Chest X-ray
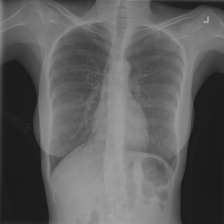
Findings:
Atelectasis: negative
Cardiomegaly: negative
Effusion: negative
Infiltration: positive
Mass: negative
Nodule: negative
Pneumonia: negative
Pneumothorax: negative
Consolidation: negative
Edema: negative
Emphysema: negative
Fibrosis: negative
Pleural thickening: negative
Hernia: negative